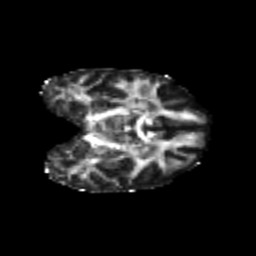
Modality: FA
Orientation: coronal
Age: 25
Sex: female
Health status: healthy
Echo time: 0.074 s